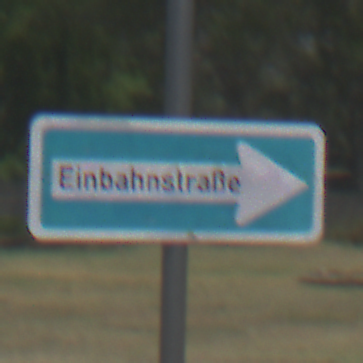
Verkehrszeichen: EinbahnstrasseRechtsweisend
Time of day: Midday
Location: Outdoor (Nature)
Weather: Clear
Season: NotSpecified
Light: Natural